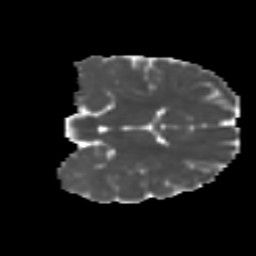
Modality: MD
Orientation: coronal
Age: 11
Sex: male
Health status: ill
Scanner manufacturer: ge
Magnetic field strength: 3 T
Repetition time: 6.752 s
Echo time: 0.079 s